Interaction volume radius: 10 \u00c5
Interaction volume height: 10 \u00c5
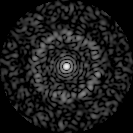
Disorder parameter: 0.8574